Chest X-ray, PA view. Patient: 42 years old, sex F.
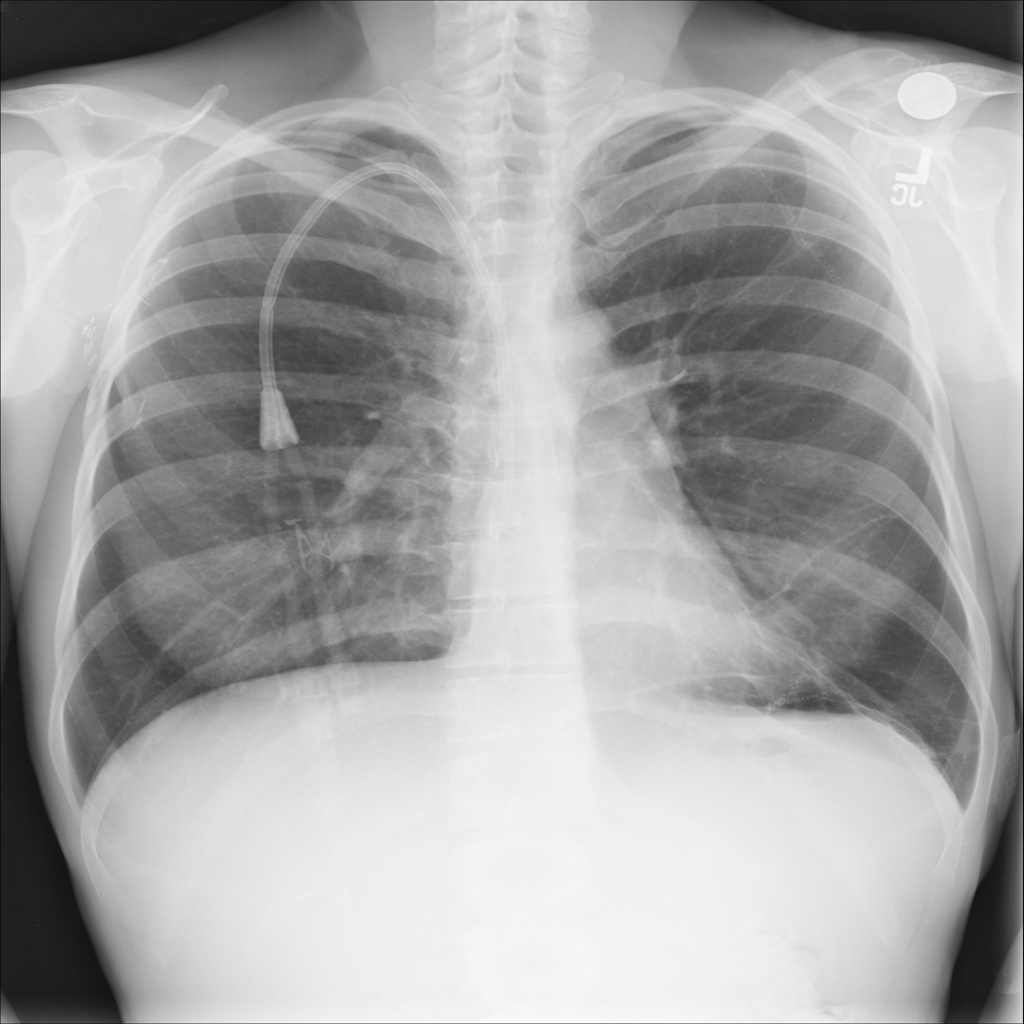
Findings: No Finding